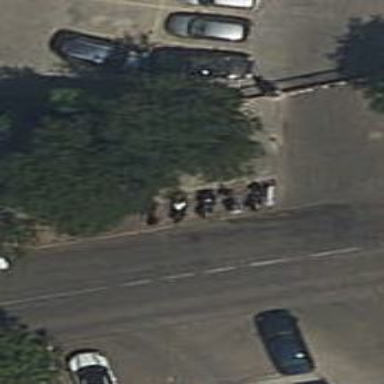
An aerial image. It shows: Motorcycle parking facility.